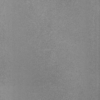
Label: dusty